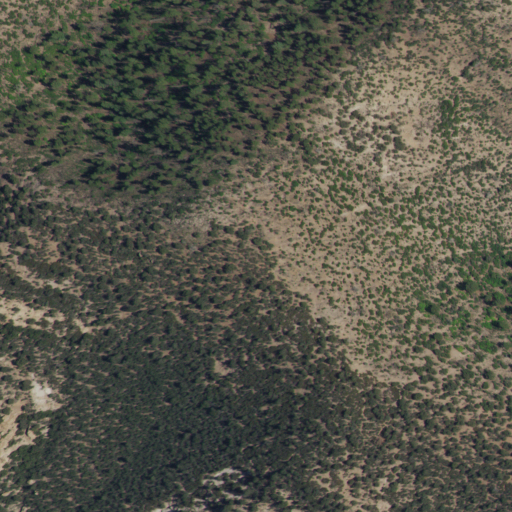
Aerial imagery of mountain in New Mexico named Watson Mountain containing evergreen forest and shrub